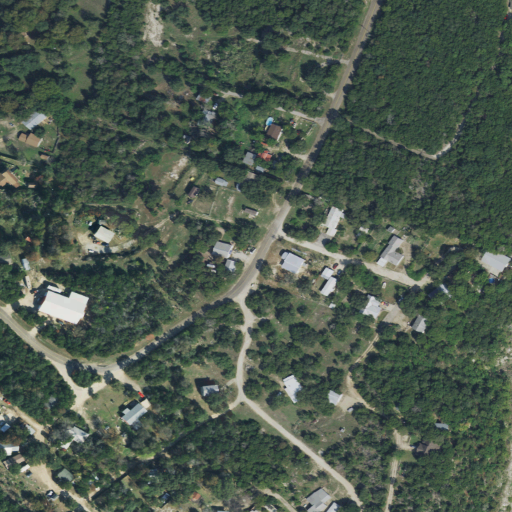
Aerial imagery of mountain in Texas named Bland Mountain containing evergreen forest, low intensity development, open development, deciduous forest, grassland, woody wetlands, medium intensity development, and high intensity development